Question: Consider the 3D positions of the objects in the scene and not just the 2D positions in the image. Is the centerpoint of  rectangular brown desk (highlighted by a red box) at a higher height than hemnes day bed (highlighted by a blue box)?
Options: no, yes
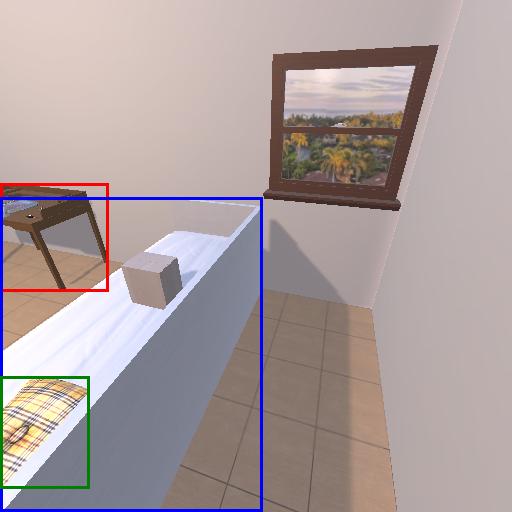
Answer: no